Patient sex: F
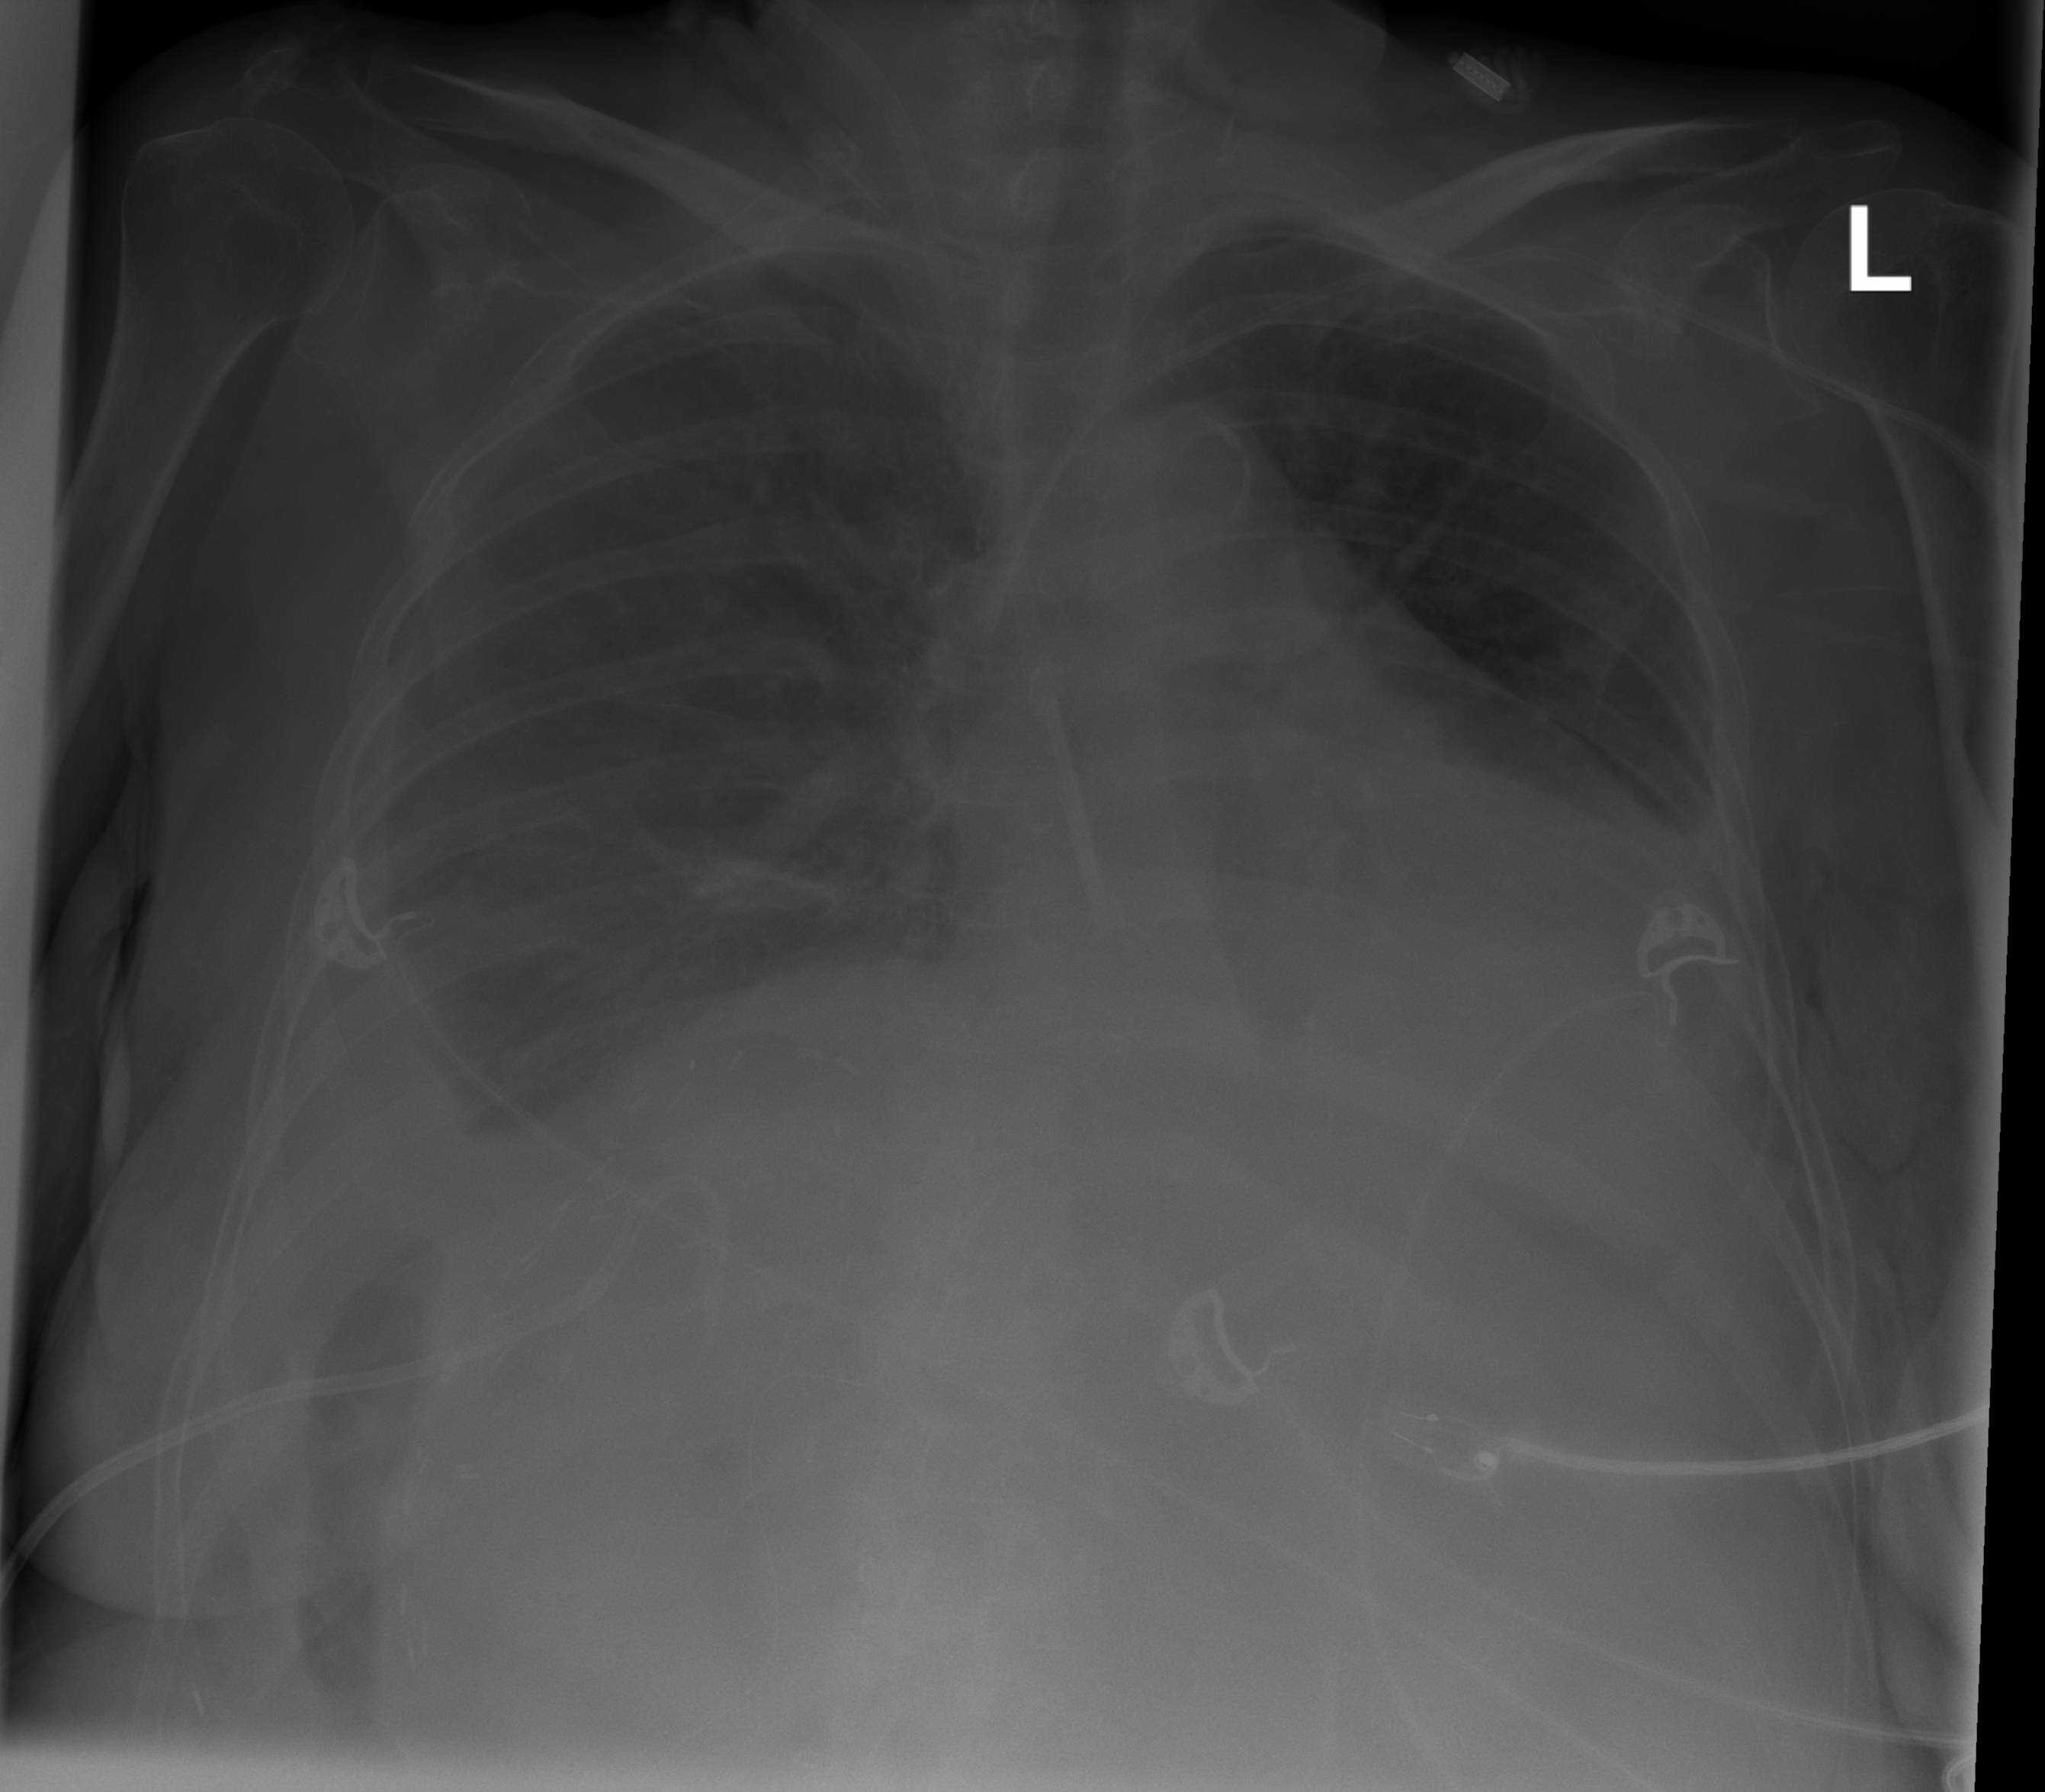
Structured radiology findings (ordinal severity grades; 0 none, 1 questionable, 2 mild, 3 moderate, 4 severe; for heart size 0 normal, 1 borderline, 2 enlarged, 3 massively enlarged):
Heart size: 2
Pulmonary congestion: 0
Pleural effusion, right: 2
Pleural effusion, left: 2
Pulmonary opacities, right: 0
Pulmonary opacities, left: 0
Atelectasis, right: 2
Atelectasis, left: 2